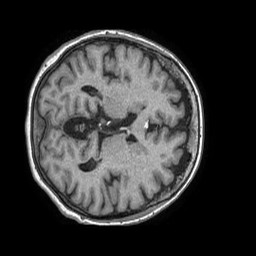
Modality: T1w
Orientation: axial
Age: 75
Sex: female
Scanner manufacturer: philips
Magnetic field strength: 1.5 T
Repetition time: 0.00781 s
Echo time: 0.003568 s